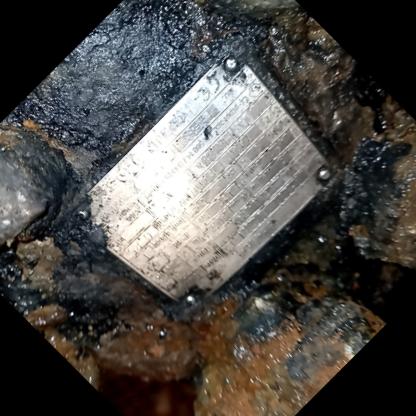
Klasa: tabliczka-znamionowa